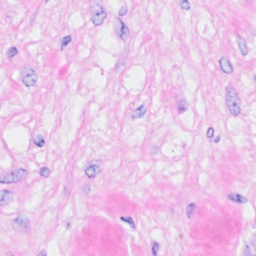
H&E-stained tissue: Breast